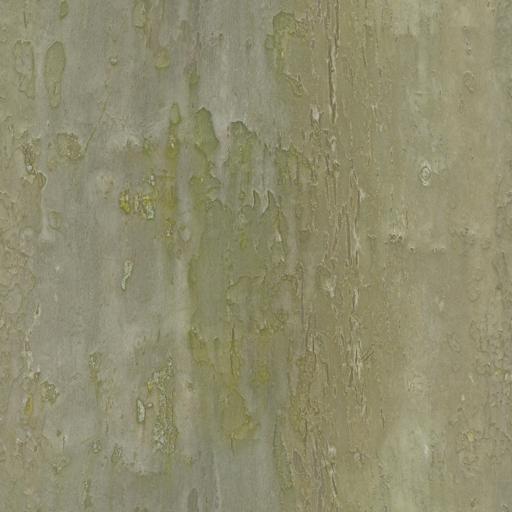
Tags: bark brown green rough